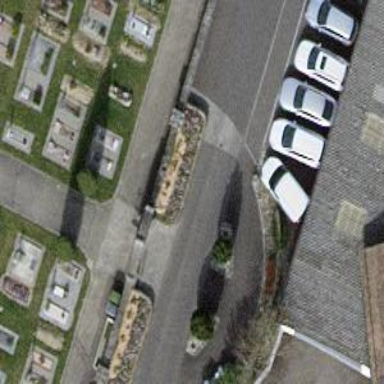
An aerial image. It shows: Entrance with barrier.